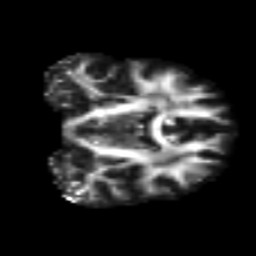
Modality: FA
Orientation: coronal
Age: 34
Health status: ill
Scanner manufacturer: philips
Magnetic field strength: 3 T
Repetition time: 9 s
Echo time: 0.127 s